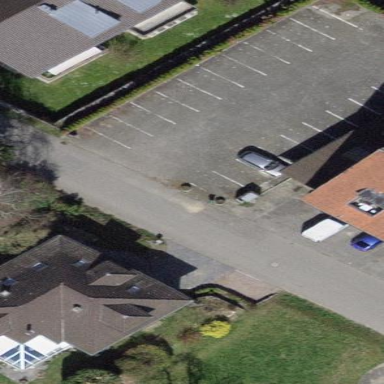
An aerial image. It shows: Parking area.